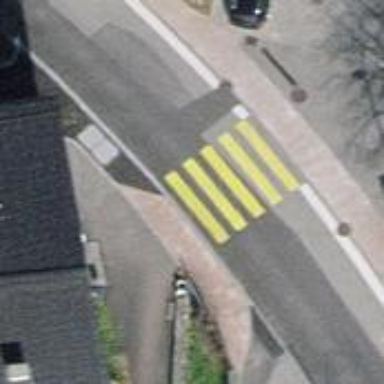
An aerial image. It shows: Zebra crossing for pedestrians.